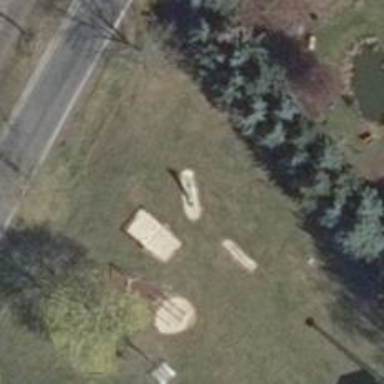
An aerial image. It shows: Playground featuring slide.